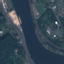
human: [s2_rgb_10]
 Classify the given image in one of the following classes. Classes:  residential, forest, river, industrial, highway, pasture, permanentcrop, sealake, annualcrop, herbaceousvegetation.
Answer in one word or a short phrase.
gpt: River